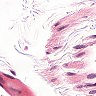
Metastatic tissue present: no